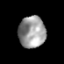
Tissue: prostate
Cell type: T cells
Senescence score: 0.3158
Nuclear area (px): 835
Mean DAPI intensity: 153.575